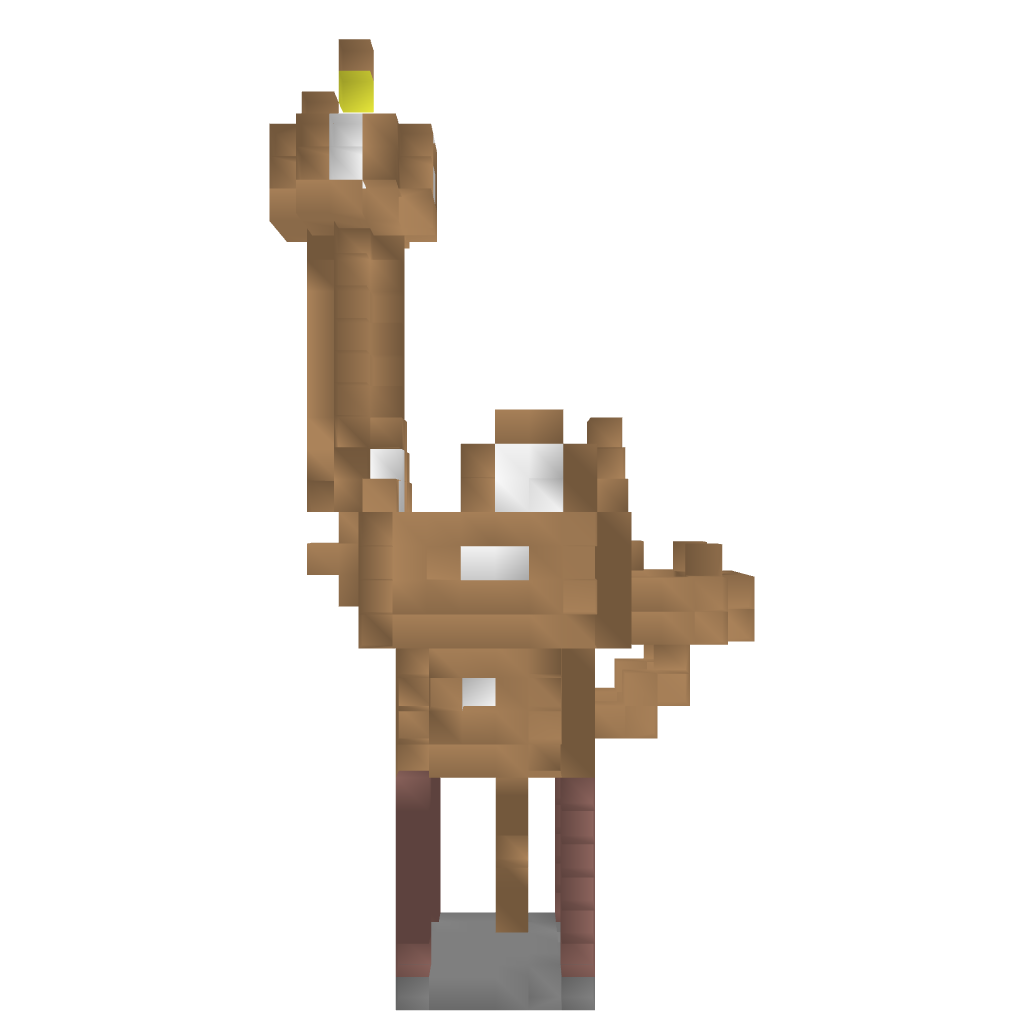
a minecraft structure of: Tall House bad low quality